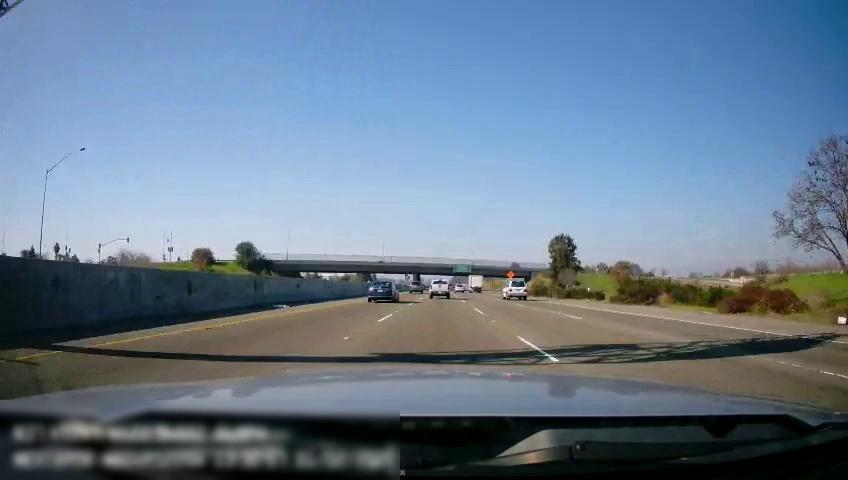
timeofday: Day
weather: Sunny
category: Drivable Space
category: Vehicles | Car
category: Vehicles | SUV
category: Vehicles | Truck
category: Vehicles | SUV
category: Vehicles | Other LV
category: Vehicles | SUV
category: Lanes | Alternate Lane
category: Lanes | Current Lane
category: Lanes | Current Lane
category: Lanes | Alternate Lane
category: Lanes | Alternate Lane